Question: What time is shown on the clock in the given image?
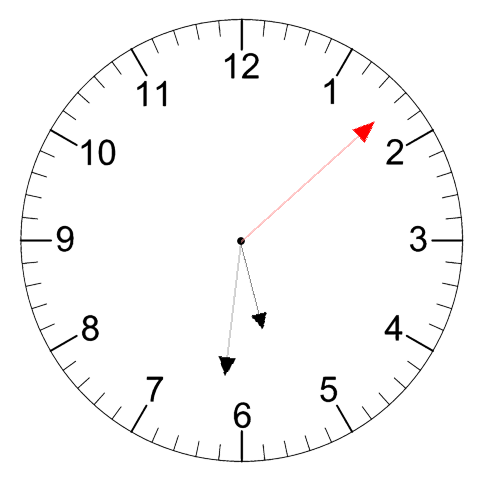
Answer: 05:31:08